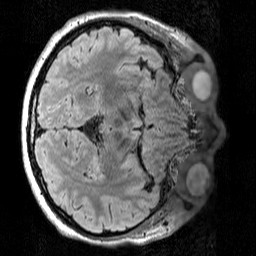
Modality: T2w
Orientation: axial
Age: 56
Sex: male
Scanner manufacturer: siemens
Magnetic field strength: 3 T
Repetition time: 5 s
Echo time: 0.386 s